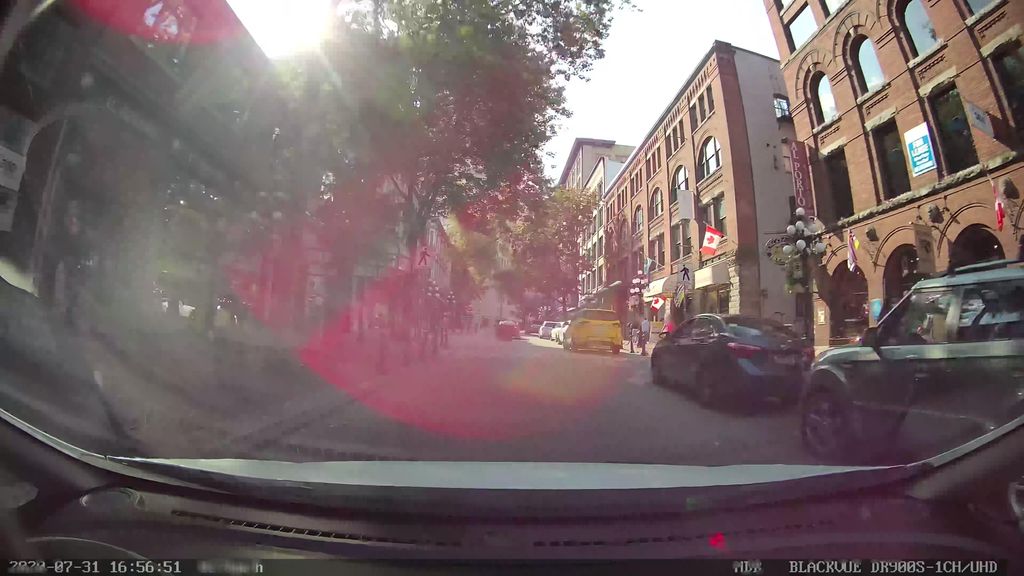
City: vancouver